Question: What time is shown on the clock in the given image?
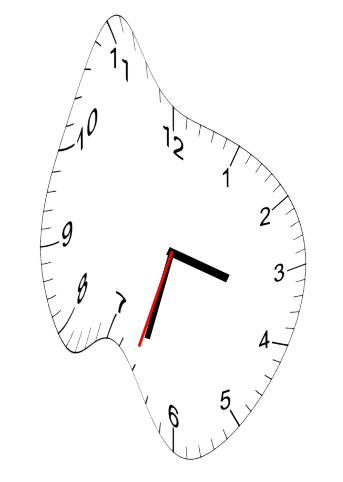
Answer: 03:32:33